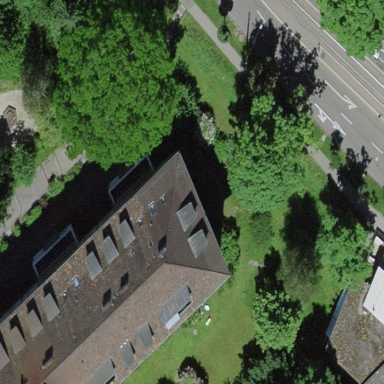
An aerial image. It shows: Hipped roof on apartment building.